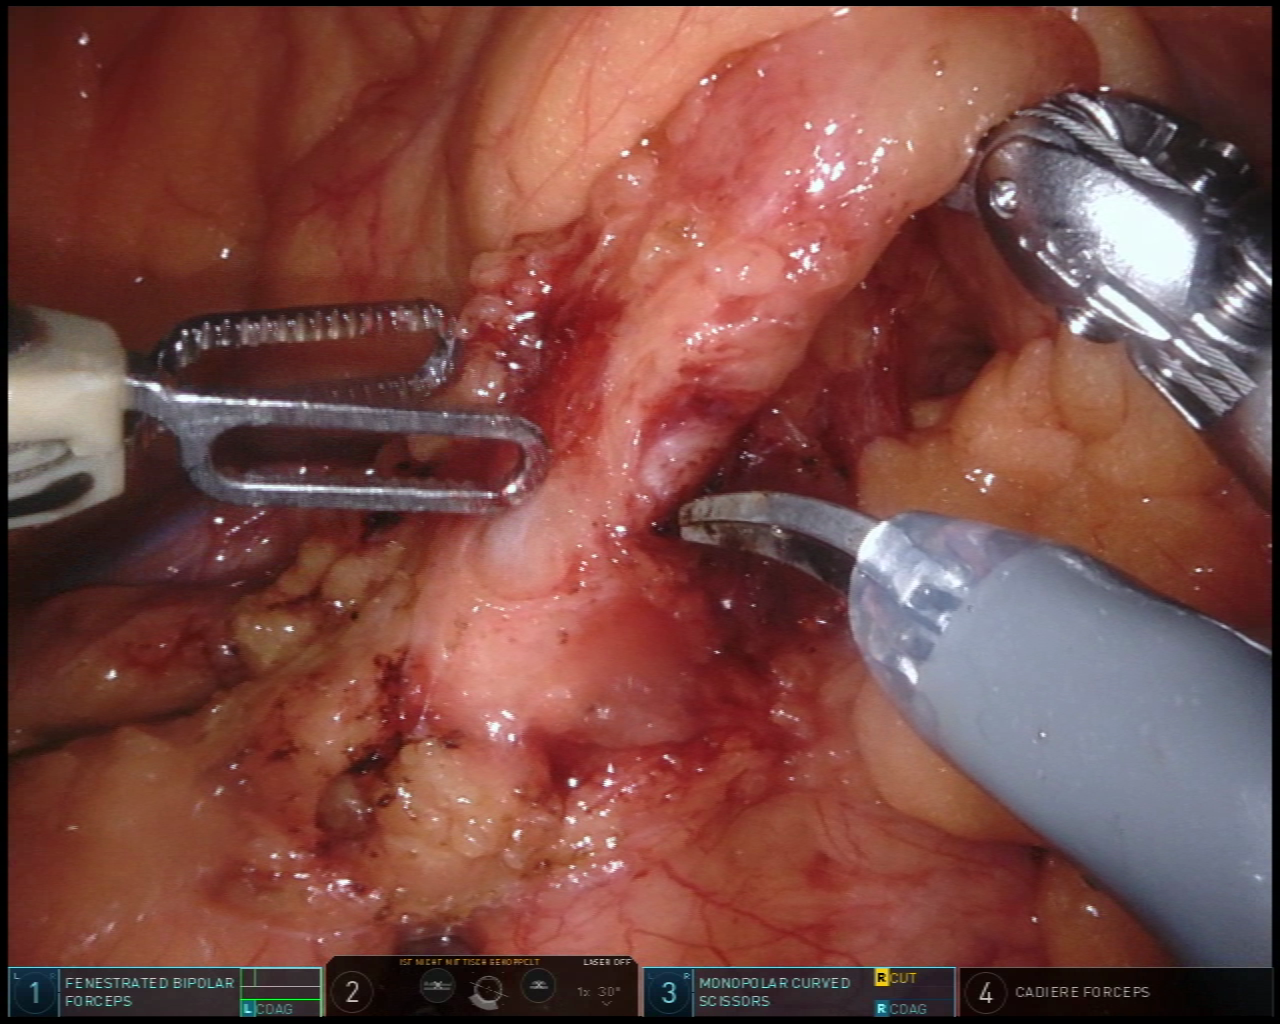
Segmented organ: intestinal_veins
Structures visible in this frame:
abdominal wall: no
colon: no
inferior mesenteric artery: yes
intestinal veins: yes
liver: no
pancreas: no
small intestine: no
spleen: no
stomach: no
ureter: no
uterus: no
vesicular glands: no